Question: I am working on a very large dataset called Reddit on AWS. I have read a small sample first by :
'''
file_lzo = sc.newAPIHadoopFile("s3://mv559/reddit/sample-data/",
"com.hadoop.mapreduce.LzoTextInputFormat",
"org.apache.hadoop.io.LongWritable",
"org.apache.hadoop.io.Text")
'''
So I got a rdd called 'file_lzo'. I toke the first element and the data looks like:
'''
[(0,
'{"archived":false,"author":"TistedLogic","author_created_utc":<PHONE>,"author_flair_background_color":null,"author_flair_css_class":null,"author_flair_richtext":[],"author_flair_template_id":null,"author_flair_text":null,"author_flair_text_color":null,"author_flair_type":"text","author_fullname":"t2_5mk6v","author_patreon_flair":false,"body":"Is it still r\/BoneAppleTea worthy if it's the opposite?","can_gild":true,"can_mod_post":false,"collapsed":false,"collapsed_reason":null,"controversiality":0,"created_utc":<PHONE>,"distinguished":null,"edited":false,"gilded":0,"gildings":{"gid_1":0,"gid_2":0,"gid_3":0},"id":"e6xucdd","is_submitter":false,"link_id":"t3_9ka1hp","no_follow":true,"parent_id":"t1_e6xu13x","permalink":"\/r\/Unexpected\/comments\/9ka1hp\/jesus_fking_woah\/e6xucdd\/","removal_reason":null,"retrieved_on":<PHONE>,"score":2,"send_replies":true,"stickied":false,"subreddit":"Unexpected","subreddit_id":"t5_2w67q","subreddit_name_prefixed":"r\/Unexpected","subreddit_type":"public"}')]
'''
Then I create a dataframe from this rdd by using
'''
df = spark.createDataFrame(file_lzo,['idx','map_col'])
df.show(4)
'''
It looks like this
'''
+-----+--------------------+
| idx| map_col|
+-----+--------------------+
| 0|{"archived":false...|
|70139|{"archived":false...|
|70139|{"archived":false...|
|70139|{"archived":false...|
+-----+--------------------+
only showing top 4 rows
'''
And finally I want to get the data in dataframe format which looks like this, and save it as a parquet format in S3 for the future steps.

I have tried to create a Schema and then use 'read.json', however I got all of the value is Null
'''
fields = [StructField("archived", BooleanType(), True),
StructField("author", StringType(), True),
StructField("author_flair_css_class", StringType(), True),
StructField("author_flair_text", StringType(), True),
StructField("body", StringType(), True),
StructField("can_gild", BooleanType(), True),
StructField("controversiality", LongType(), True),
StructField("created_utc", StringType(), True),
StructField("distinguished", StringType(), True),
StructField("edited", StringType(), True),
StructField("gilded", LongType(), True),
StructField("id", StringType(), True),
StructField("is_submitter", StringType(), True),
StructField("link_id", StringType(), True),
StructField("parent_id", StringType(), True),
StructField("permalink", StringType(), True),
StructField("permalink", StringType(), True),
StructField("removal_reason", StringType(), True),
StructField("retrieved_on", LongType(), True),
StructField("score",LongType() , True),
StructField("stickied", BooleanType(), True),
StructField("subreddit", StringType(), True),
StructField("subreddit_id", StringType(), True)]
schema = StructType(fields)
+--------+------+----------------------+-----------------+----+--------+----------------+-----------+-------------+------+------+----+------------+-------+---------+---------+---------+--------------+------------+-----+--------+---------+------------+
|archived|author|author_flair_css_class|author_flair_text|body|can_gild|controversiality|created_utc|distinguished|edited|gilded| id|is_submitter|link_id|parent_id|permalink|permalink|removal_reason|retrieved_on|score|stickied|subreddit|subreddit_id|
+--------+------+----------------------+-----------------+----+--------+----------------+-----------+-------------+------+------+----+------------+-------+---------+---------+---------+--------------+------------+-----+--------+---------+------------+
| null| null| null| null|null| null| null| null| null| null| null|null| null| null| null| null| null| null| null| null| null| null| null|
| null| null| null| null|null| null| null| null| null| null| null|null| null| null| null| null| null| null| null| null| null| null| null|
| null| null| null| null|null| null| null| null| null| null| null|null| null| null| null| null| null| null| null| null| null| null| null|
+--------+------+----------------------+-----------------+----+--------+----------------+-----------+-------------+------+------+----+------------+-------+---------+---------+---------+--------------+------------+-----+--------+---------+------------+
'''
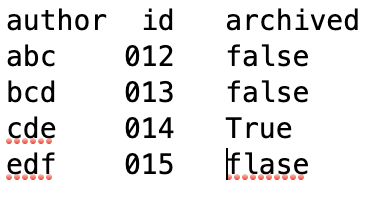
Answer: Looking at your desired output, you could consider your json as a column of MapType() and then extracting your columns from that.
Start creating a dataframe:
'''
my_rdd = [(0, {"author": "abc", "id": "012", "archived": "False"}),
(1, {"author": "bcd", "id": "013", "archived": "False"}),
(2, {"author": "cde", "id": "014", "archived": "True"}),
(3, {"author": "edf", "id": "015", "archived": "False"})]
df = sqlContext.createDataFrame(my_rdd,['idx','map_col'])
df.show()
# +---+--------------------+
# |idx| map_col|
# +---+--------------------+
# | 0|Map(id -> 012, au...|
# | 1|Map(id -> 013, au...|
# | 2|Map(id -> 014, au...|
# | 3|Map(id -> 015, au...|
# +---+--------------------+
'''
Then, if you don't know in advance what keys you want to extract, collect one and get keys, for example doing:
'''
from pyspark.sql import functions as f
one = df.select(f.col('map_col')).rdd.take(1)
my_dict = one[0][0].keys()
my_dict
# dict_keys(['id', 'author', 'archived'])
'''
If you already know a list of key, directly use that one.
Hence, you can flatten your map column doing:
'''
keep_cols = [f.col('map_col').getItem(k).alias(k) for k in my_dict]
df.select(keep_cols).show()
#+---+------+--------+
#| id|author|archived|
#+---+------+--------+
#|012| abc| False|
#|013| bcd| False|
#|014| cde| True|
#|015| edf| False|
#+---+------+--------+
'''
Methods 'getItem()' and 'alias()' are doing the magic: the first extracts the selected key from the map column, and the second renames the obtained column as desired.